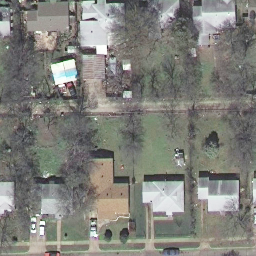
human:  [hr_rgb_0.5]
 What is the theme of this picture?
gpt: medium residential

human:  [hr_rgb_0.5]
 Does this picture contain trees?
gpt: yes

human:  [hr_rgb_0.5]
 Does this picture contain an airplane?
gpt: no

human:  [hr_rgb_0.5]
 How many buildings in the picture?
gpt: eleven

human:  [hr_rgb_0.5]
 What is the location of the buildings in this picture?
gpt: up and bottom